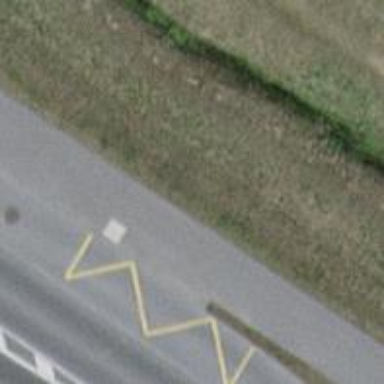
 serving as platform for public transportation."